Field crop: maize
Growth stage: 2
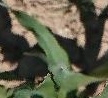
Species: maize